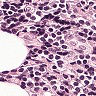
Metastatic tissue present: no